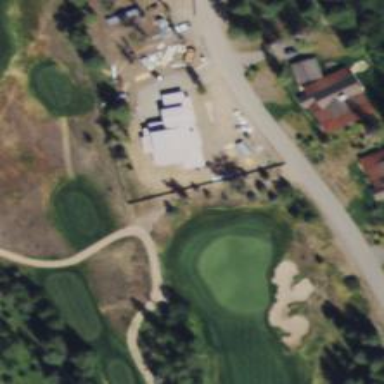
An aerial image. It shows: Path designated for golf carts.